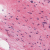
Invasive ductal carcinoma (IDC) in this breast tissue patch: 0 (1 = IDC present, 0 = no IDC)